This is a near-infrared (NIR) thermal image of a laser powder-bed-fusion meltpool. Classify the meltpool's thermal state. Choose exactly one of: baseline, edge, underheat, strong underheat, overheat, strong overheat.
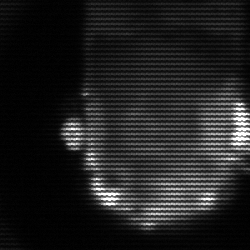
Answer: baseline